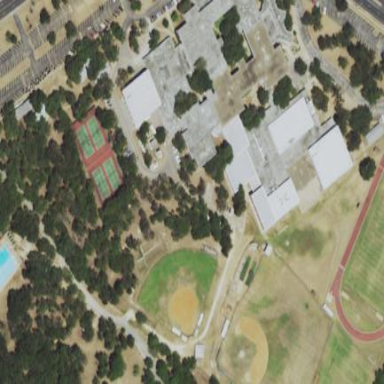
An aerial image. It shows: School.